Field crop: maize
Growth stage: 2
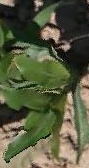
Species: maize